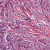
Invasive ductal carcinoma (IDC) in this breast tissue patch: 1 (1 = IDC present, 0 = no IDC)